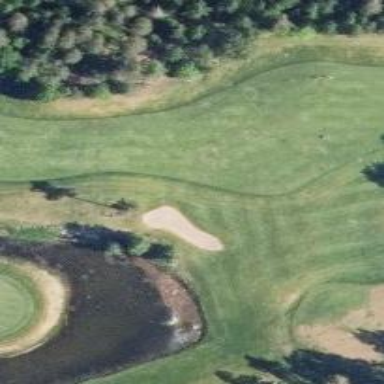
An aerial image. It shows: View of golf hole.